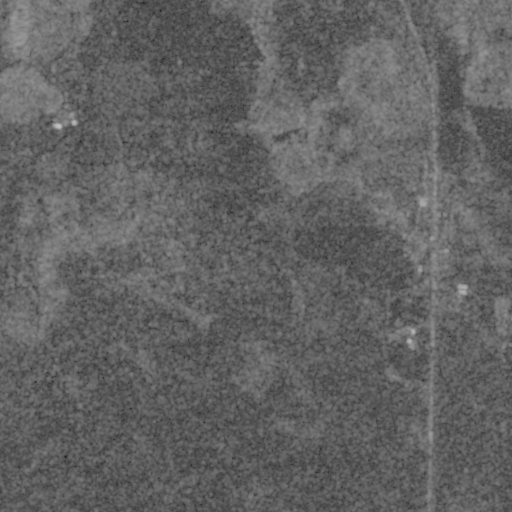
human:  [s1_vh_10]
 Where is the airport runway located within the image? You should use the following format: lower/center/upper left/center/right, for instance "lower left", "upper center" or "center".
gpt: The airport runway is located in the upper left of the image.
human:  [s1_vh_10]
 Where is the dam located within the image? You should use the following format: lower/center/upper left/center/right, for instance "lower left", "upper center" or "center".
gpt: The dam is located in the center left of the image.
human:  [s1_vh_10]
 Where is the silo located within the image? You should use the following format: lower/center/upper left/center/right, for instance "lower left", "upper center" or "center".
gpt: The silo is located in the center right of the image.
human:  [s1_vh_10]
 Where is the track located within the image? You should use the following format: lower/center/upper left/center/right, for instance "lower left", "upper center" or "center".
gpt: There is no track in the image.

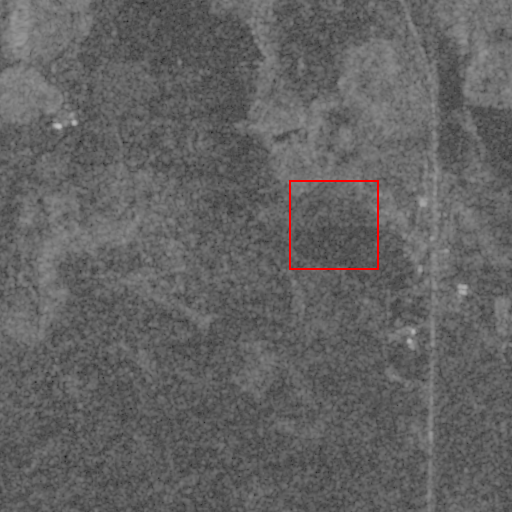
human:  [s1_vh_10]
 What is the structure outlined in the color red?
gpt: The structure outlined in red is a crop field.
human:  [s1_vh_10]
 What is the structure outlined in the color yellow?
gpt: There is no yellow outline.